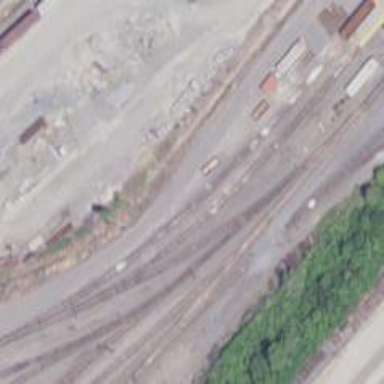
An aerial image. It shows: Railway yard.